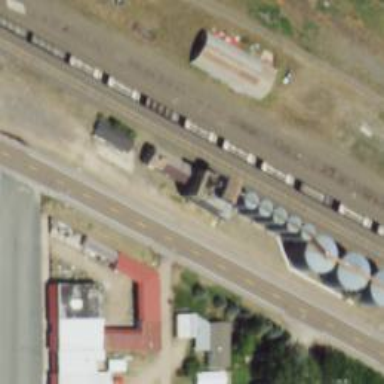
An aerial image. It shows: Silo.